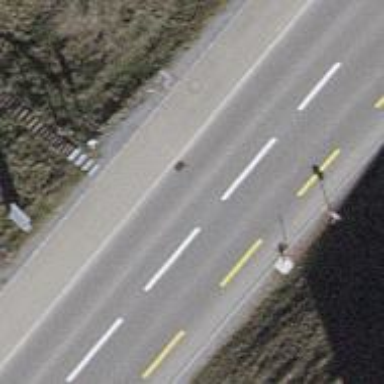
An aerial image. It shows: Secondary road with asphalt surface.